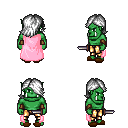
a pixel art fantasy rpg character, male body template, orc, green skin, pink cape, gold greaves, white swoop hairstyle, leather bracers, brown slippers, dagger, four views (front, back, left, right), 2x2 character sprite sheet, small pixel art, hard edges, no anti-aliasing